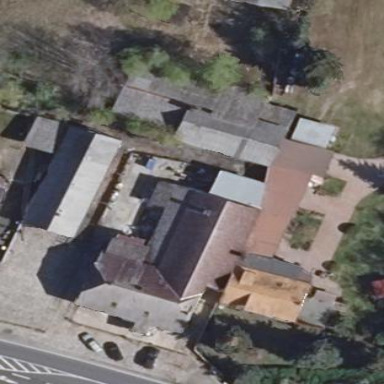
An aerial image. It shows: Building.